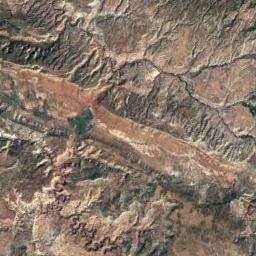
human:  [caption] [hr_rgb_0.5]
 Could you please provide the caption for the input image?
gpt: The mountain is full of yellow soil .

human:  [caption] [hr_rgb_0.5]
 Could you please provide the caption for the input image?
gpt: The mountain has a series of rugged mountains .

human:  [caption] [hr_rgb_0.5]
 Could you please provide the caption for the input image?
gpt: Most of the area on this mountain is grey rock .

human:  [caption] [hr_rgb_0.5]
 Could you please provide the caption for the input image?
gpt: The mountain is uneven and rough .

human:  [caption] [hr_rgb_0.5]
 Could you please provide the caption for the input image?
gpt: There are many rifts on the brown mountain .